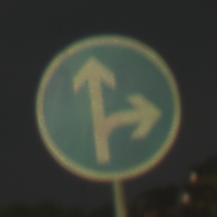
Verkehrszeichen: VorgeschriebeneFahrtrichtungGeradeausOderRechts
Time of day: Night
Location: Outdoor (Urban)
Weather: PartlyCloudy
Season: NotSpecified
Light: Artificial